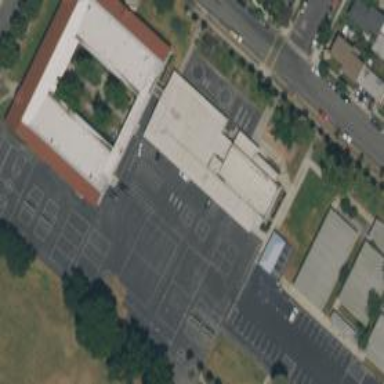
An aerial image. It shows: School.